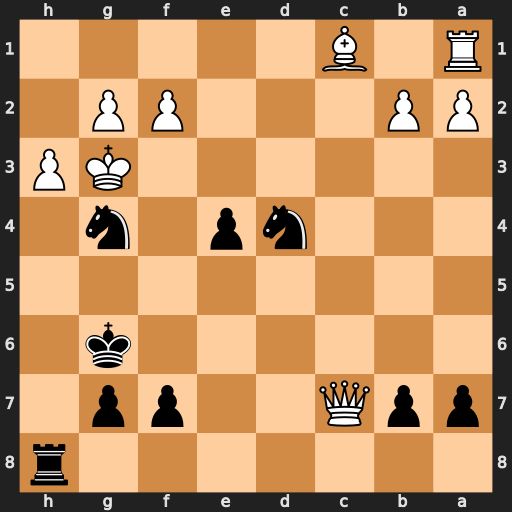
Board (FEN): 7r/ppQ2pp1/6k1/8/3np1n1/6KP/PP3PP1/R1B5
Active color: b
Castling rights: -
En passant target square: -
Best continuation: Ne2+ Kxg4 f5#